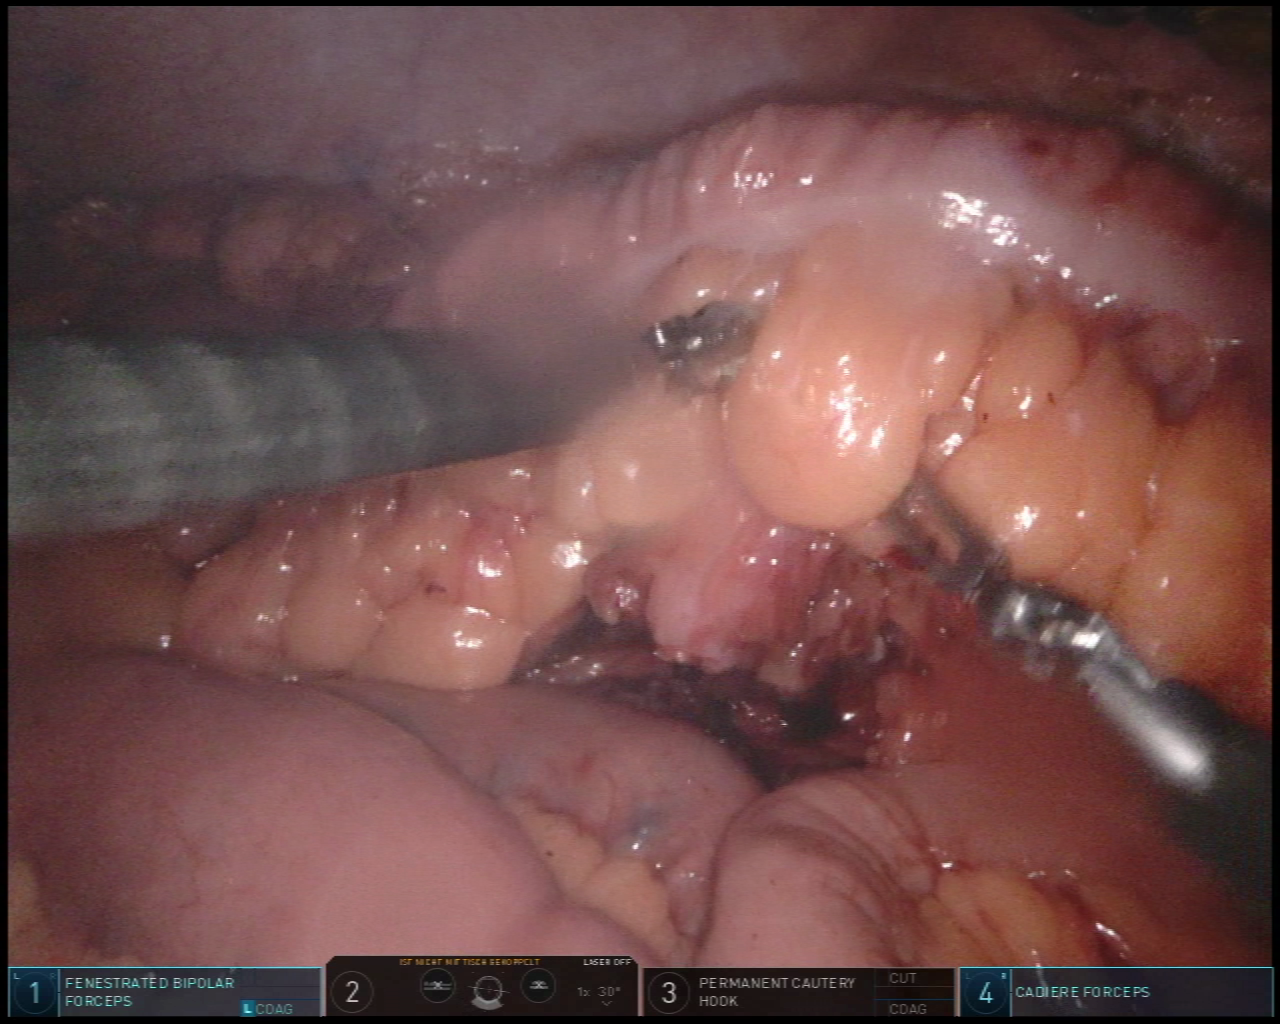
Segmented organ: colon
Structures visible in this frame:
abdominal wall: yes
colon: yes
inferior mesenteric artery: no
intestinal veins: no
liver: no
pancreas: no
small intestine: yes
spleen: no
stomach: no
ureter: no
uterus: no
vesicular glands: no